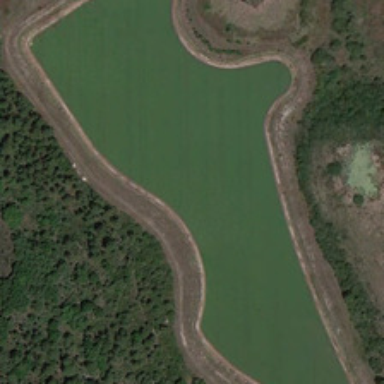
Many green tree are near a irregular pond .